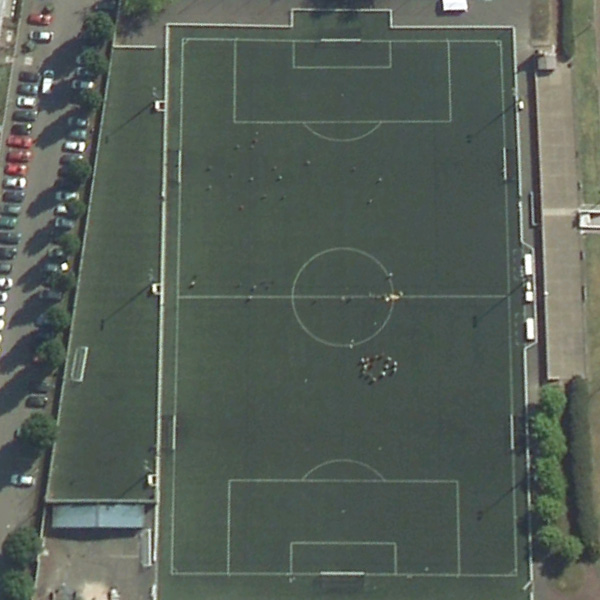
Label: Playground